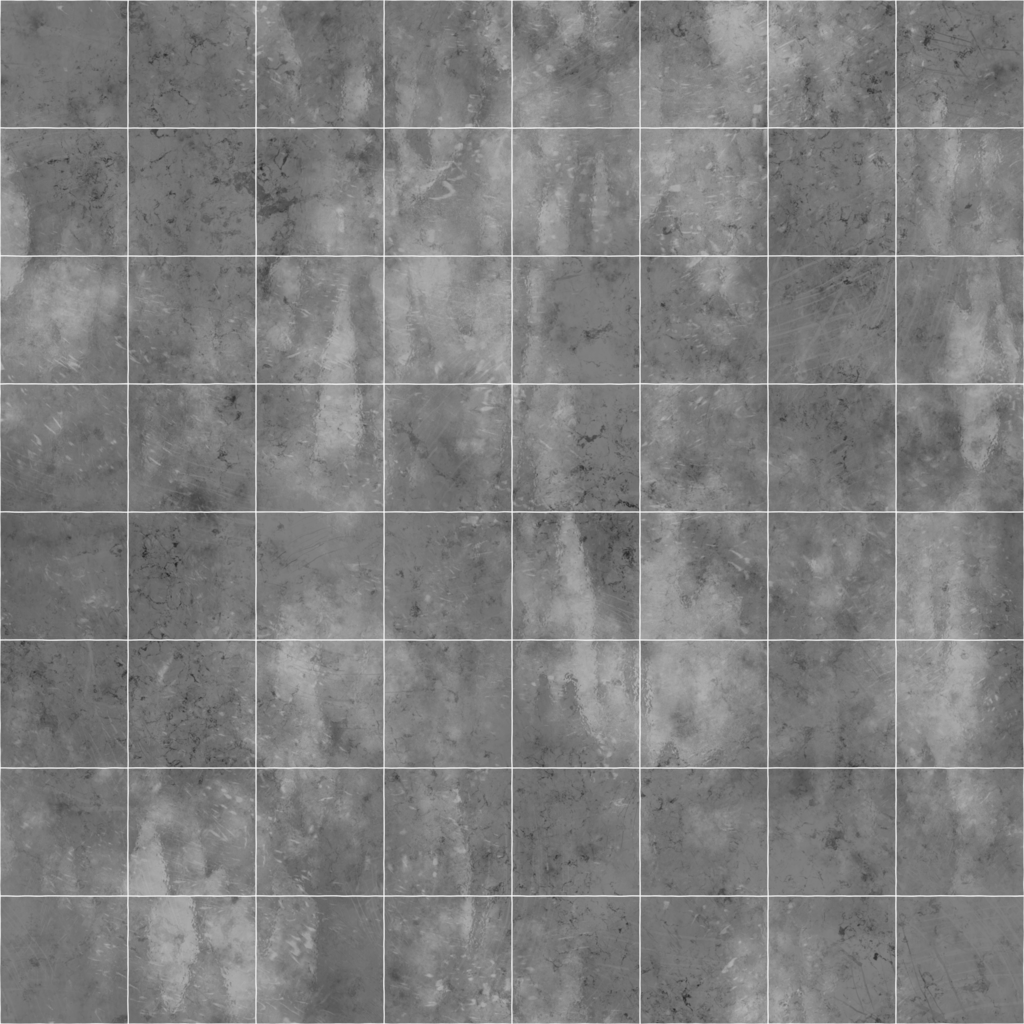
Texture map type: Roughness